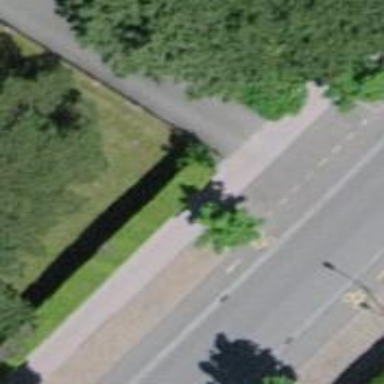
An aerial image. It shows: Broadleaved tree with lush leaves.